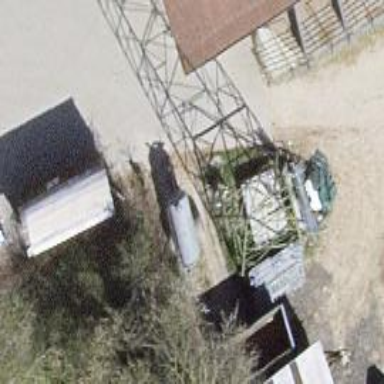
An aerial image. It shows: Power line is depicted.